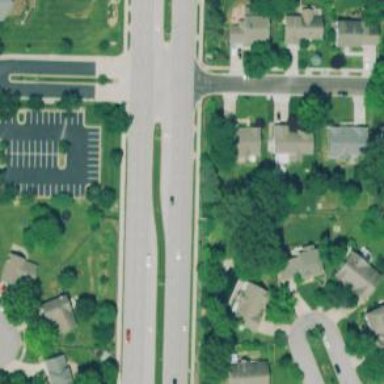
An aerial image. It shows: Dash road marking.